Field crop: maize
Growth stage: 1
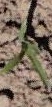
Species: maize